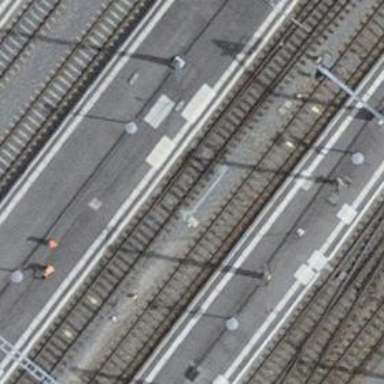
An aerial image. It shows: Railway switch.